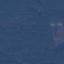
Land use / land cover class: Forest